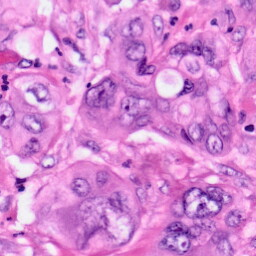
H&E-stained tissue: Pancreatic